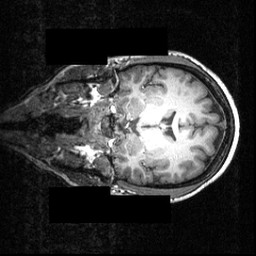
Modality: T1w
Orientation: coronal
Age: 22
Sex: female
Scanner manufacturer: siemens
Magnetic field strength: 3.951 T
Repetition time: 1.5 s
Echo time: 0.00335 s